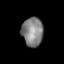
Tissue: skin
Cell type: Epithelial cells
Senescence score: 0.7919
Nuclear area (px): 602
Mean DAPI intensity: 129.757